Question: If I run this code in the Swift playground it works fine. The function is defined before it is called.
'''
import Cocoa
func addValues(valueA:Double, valueB:Double)
{
let result = valueB + valueB
println("Result \(result)")
}
addValues(23.83, 87.12)
'''
If I try to call the function before it is defined I get an error message. Not unexpected because the function is still unknown to the compiler. (For some reason it still seems to work)
'''
import Cocoa
addValues(23.83, 87.12)
func addValues(valueA:Double, valueB:Double)
{
let result = valueB + valueB
println("Result \(result)")
}
'''
In Objective-C I was able to declare the function head only on top of the file and define the function later at the end of the code. So the second version of my sample would work too.
Can I do this in Swift too?
I found nothing in the documentations.
EDIT:
andyvn22 wrote this will only happen in the playground and not in actual projects so I tried it.
Just a simple command line tool with a function. I get the same error and it will not compile. If I move the call after the function definition it works fine.

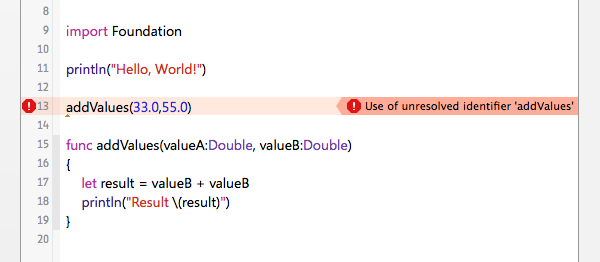
Answer: I believe that in Swift you , as they are . In Objective C this was different because declaring the function in the header introduced it to the compiler at import time as a pointer to the function definition. Then, when the function was called the compiler could reference the imported pointer which would then take it to the function definition in the file. In Swift, this is different because we are not required to declare our properties in a header file - we simultaneously declare and define in one file. While simpler, this creates a problem resembling yours, where the compiler is unaware of the function until its declaration/definition. In classes, the rules are changed because we can call functions like this:
'''
class HypnosisViewController: UIViewController {
override func viewDidLoad() {
// Function call
addValues(30.0, 40.0)
}
// Function declaration
func addValues(valueA:Double, valueB:Double){
let result = valueB + valueB
println("Result \(result)")
}
}
'''
even though the function isn't declared until after the function call. We can do this because when an instance of a class is created, . This means the compiler has already initialized - and therefore recognized - the addValues function, so it doesn't complain. However, when code is executed linearly, such as in Playground, we do not have this initialization so it is not possible to call a function before it's declaration for the reasons previously stated (the compiler is unaware of the function). Playground's atypical behavior with this kind of situation is a little more ambiguous to me, because it complains about the function call preceding the function declaration however it still shows the result of the call to the right. I believe this is due to the unique way that Playground compiles its code. I apologize because I am unaware of a technique to retain this Objective C functionality in Swift, which I know was part of your question. However I hope this gave you some background as to why this is happening.